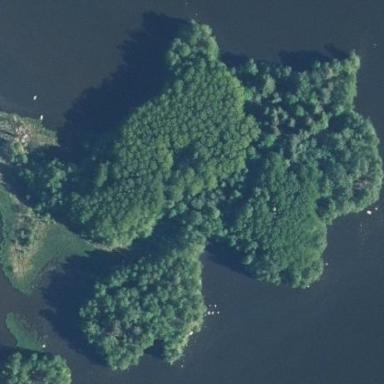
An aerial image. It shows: Islet.